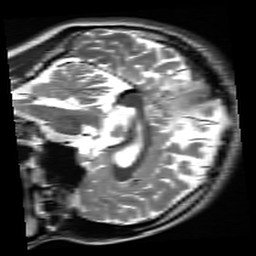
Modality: inplaneT2
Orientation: sagittal
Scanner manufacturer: siemens
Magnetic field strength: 3 T
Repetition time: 7.02 s
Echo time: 0.069 s